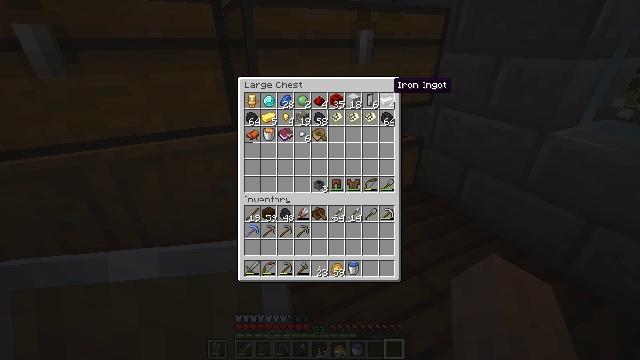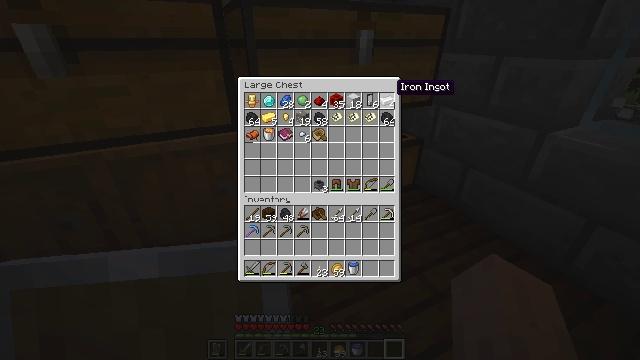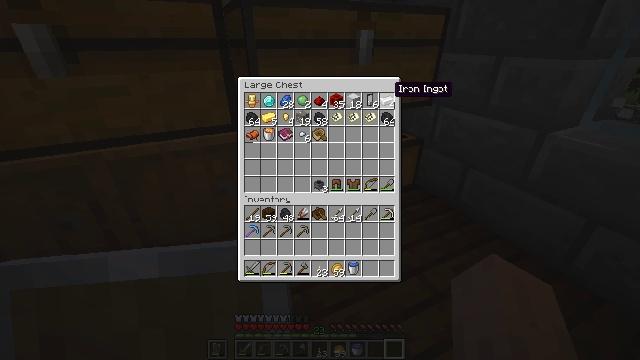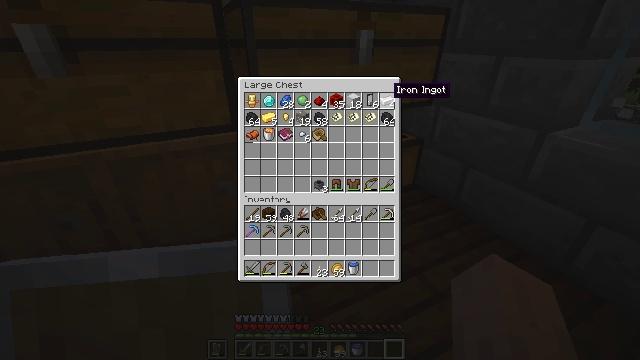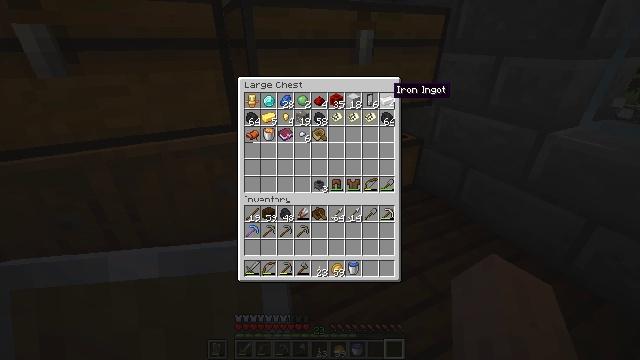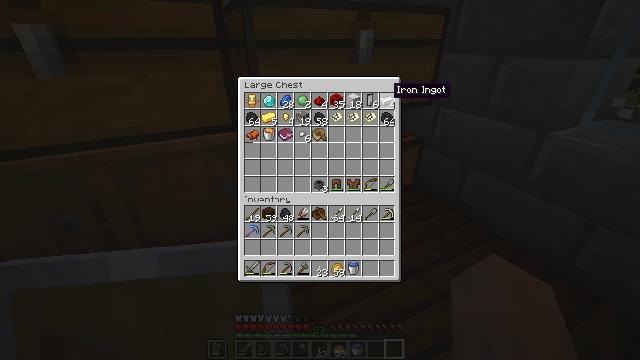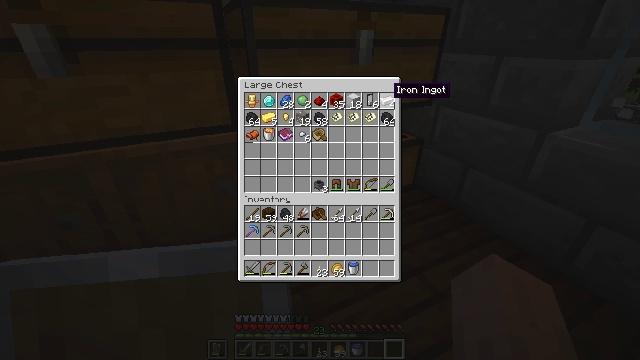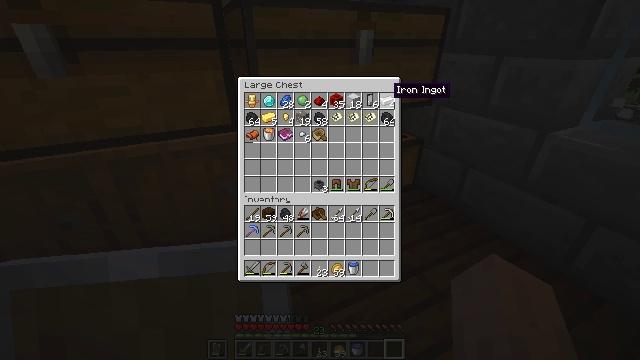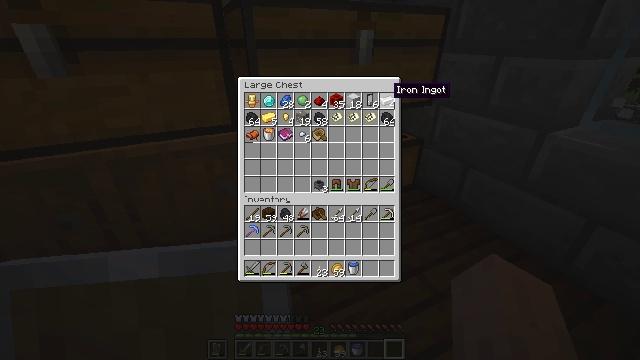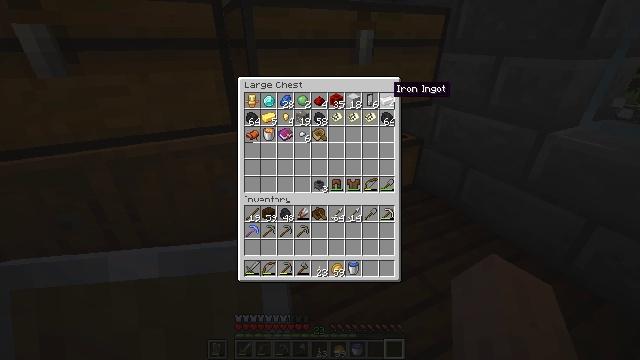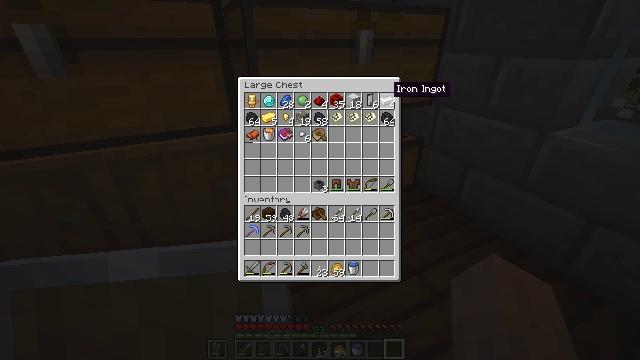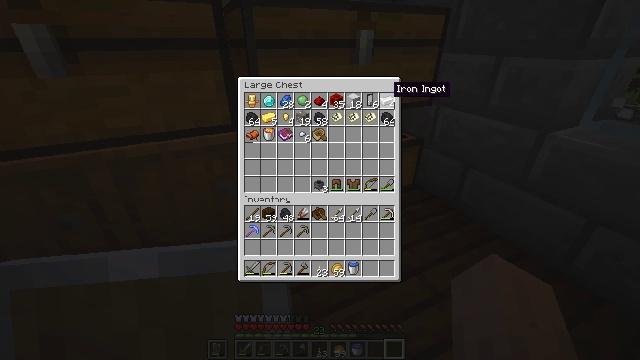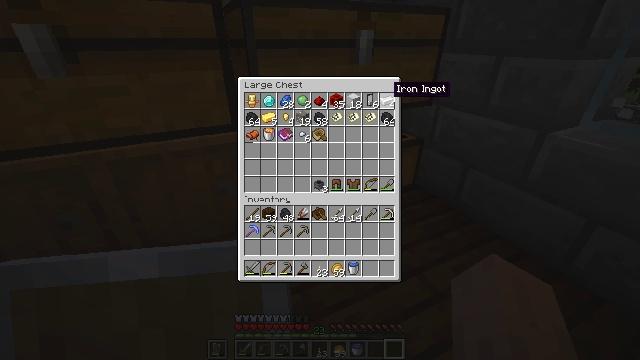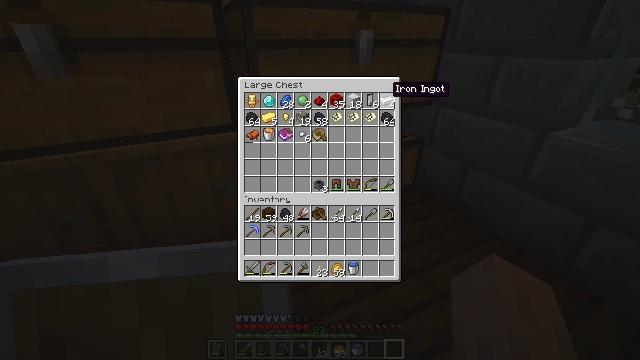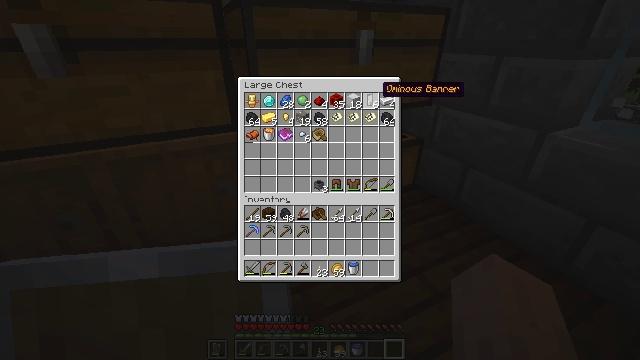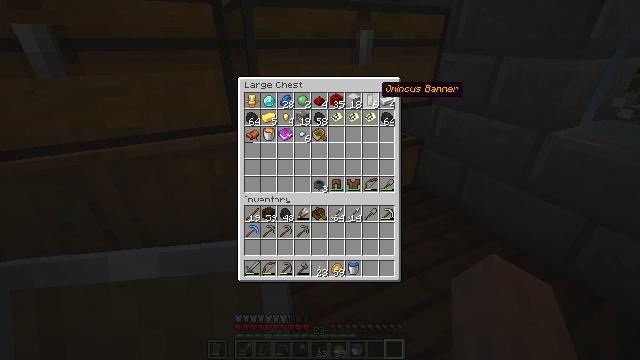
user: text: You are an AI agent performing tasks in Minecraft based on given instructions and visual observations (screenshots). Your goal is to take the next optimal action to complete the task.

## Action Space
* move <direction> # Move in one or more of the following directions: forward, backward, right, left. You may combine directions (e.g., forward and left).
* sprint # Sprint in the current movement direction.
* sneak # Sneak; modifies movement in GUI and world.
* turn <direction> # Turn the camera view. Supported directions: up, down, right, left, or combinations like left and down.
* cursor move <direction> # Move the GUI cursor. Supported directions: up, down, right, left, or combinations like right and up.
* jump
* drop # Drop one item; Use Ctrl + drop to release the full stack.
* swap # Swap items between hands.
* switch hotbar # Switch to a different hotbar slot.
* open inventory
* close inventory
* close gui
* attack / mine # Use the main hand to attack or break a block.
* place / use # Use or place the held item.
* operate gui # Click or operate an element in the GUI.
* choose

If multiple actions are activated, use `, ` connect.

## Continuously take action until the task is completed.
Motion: motion action
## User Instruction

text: Make shears using two iron ingots in the crafting table.
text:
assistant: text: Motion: no_op
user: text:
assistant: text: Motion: no_op
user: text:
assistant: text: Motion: no_op
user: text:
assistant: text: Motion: no_op
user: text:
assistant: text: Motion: no_op
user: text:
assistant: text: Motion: no_op
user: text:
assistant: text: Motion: no_op
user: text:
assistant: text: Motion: no_op
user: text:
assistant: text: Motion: no_op
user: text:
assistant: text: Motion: no_op
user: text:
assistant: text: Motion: no_op
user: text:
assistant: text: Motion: no_op
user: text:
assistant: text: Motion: no_op
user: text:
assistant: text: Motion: turn left
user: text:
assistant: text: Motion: no_op
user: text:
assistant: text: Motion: attack / mine
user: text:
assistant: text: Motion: attack / mine
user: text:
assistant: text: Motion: no_op
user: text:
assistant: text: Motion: no_op
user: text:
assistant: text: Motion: no_op
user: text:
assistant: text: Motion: no_op
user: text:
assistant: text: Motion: no_op
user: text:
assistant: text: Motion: attack / mine
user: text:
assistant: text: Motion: attack / mine
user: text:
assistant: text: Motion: no_op
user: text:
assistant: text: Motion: turn left
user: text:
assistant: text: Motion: turn left
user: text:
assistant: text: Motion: no_op
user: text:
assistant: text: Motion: no_op
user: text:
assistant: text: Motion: no_op